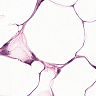
Metastatic tissue present: yes